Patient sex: M
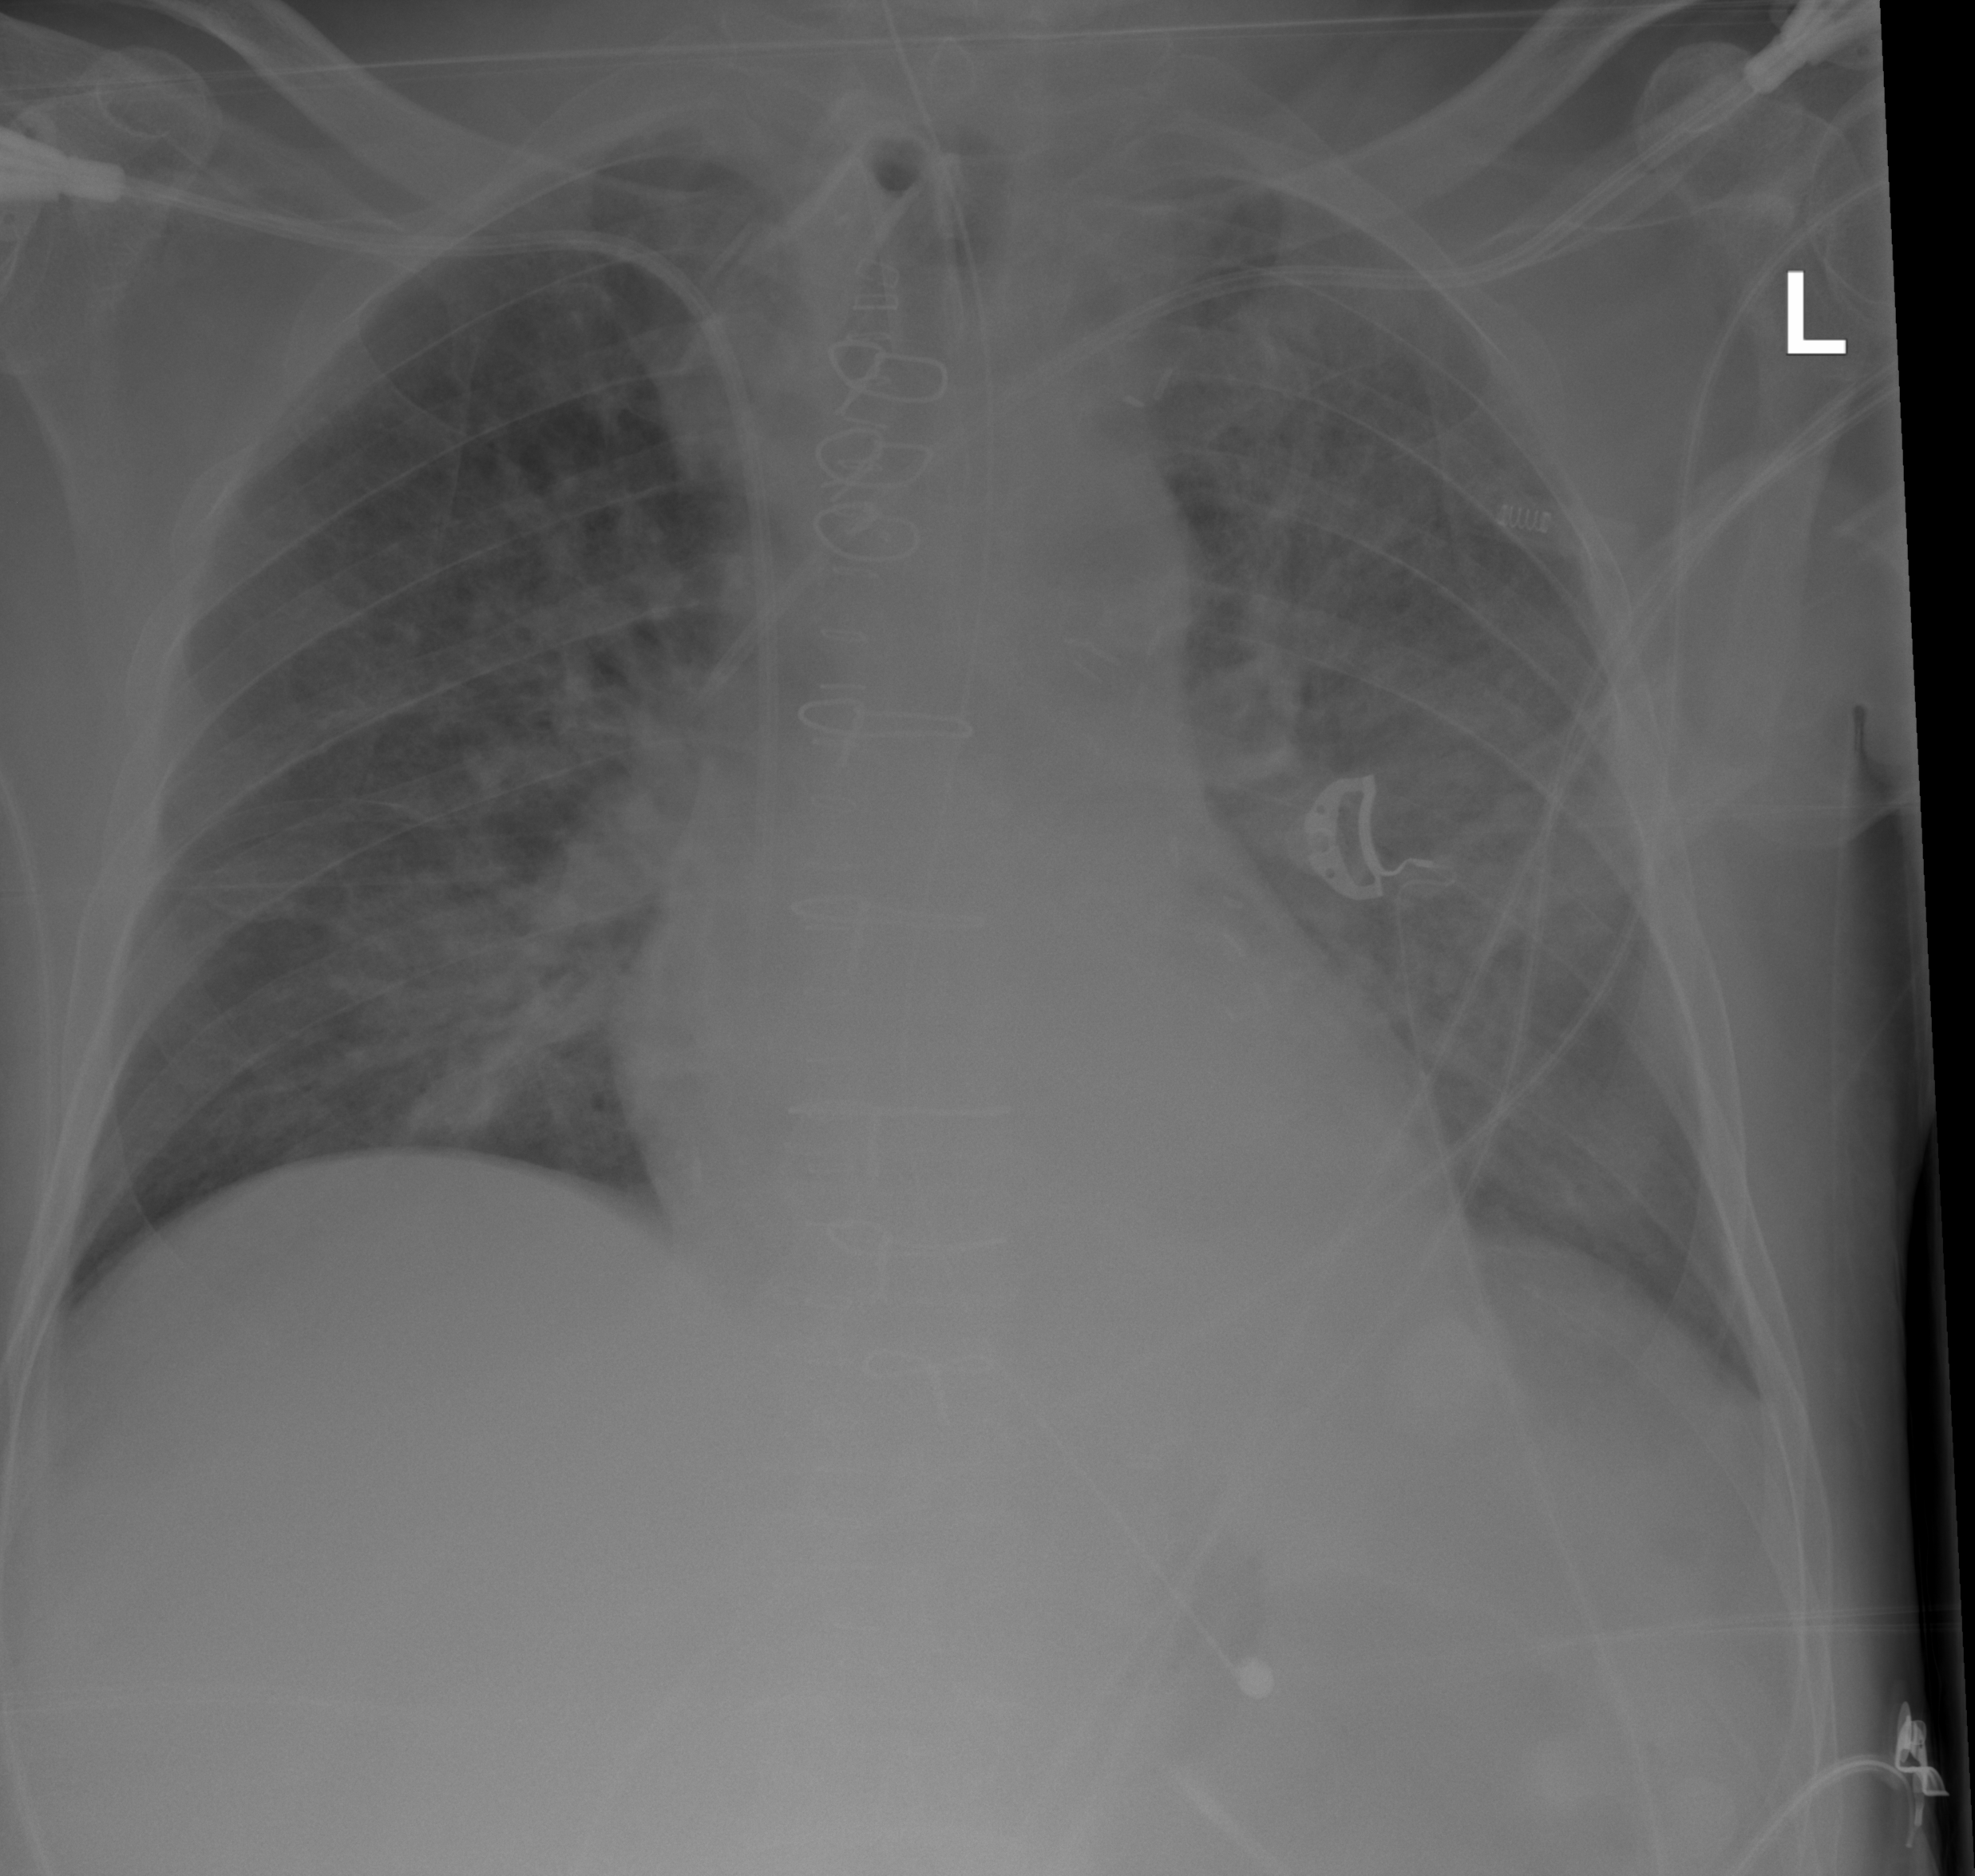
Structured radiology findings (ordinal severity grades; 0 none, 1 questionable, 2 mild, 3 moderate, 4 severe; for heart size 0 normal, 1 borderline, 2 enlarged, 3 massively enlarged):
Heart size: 0
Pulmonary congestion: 3
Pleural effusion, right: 0
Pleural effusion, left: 0
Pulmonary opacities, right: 2
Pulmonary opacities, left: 3
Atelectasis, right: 2
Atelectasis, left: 3